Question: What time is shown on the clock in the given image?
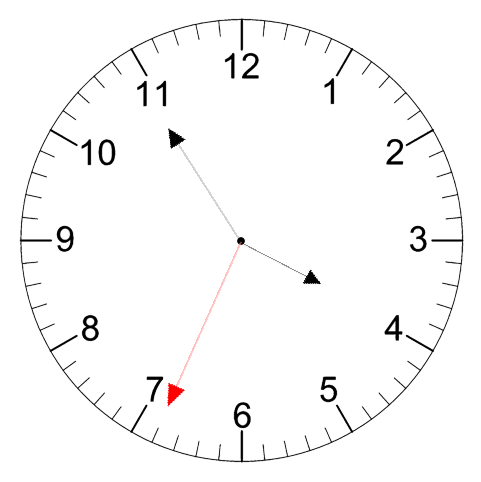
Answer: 03:54:34